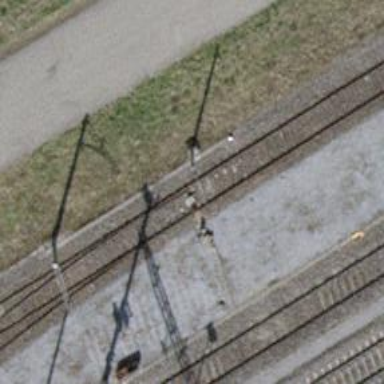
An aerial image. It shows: Single-track railway siding with electrified contact lines.